Interaction volume radius: 5 \u00c5
Interaction volume height: 10 \u00c5
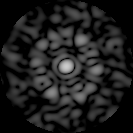
Disorder parameter: 0.8304